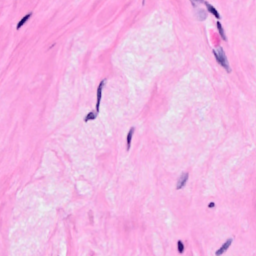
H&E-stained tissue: Breast